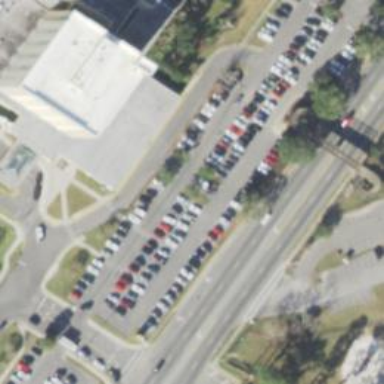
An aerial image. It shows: Parking space.